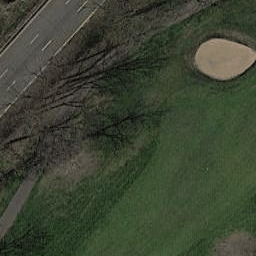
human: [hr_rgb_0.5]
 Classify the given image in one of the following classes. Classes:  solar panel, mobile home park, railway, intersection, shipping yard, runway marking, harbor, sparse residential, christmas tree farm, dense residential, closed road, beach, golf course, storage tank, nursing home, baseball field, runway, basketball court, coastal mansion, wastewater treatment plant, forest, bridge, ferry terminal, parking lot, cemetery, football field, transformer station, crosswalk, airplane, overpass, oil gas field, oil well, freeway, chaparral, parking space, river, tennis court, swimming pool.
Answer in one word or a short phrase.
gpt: golf course